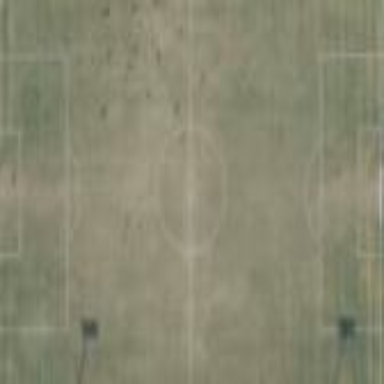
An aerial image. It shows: Soccer pitch for leisureland activities.